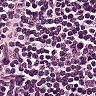
Metastatic tissue present: no